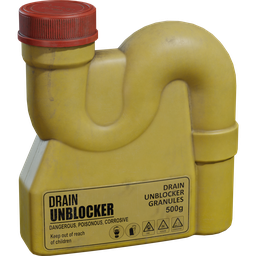
Label: tools